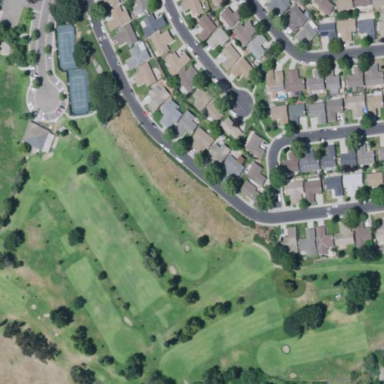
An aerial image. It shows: Golf course surrounded by greenery.